Frequency: 50000
Velocity: 0,155
Power: 25
Pulse duration: 0,0000001
Pass count: 1
Magnification: 10
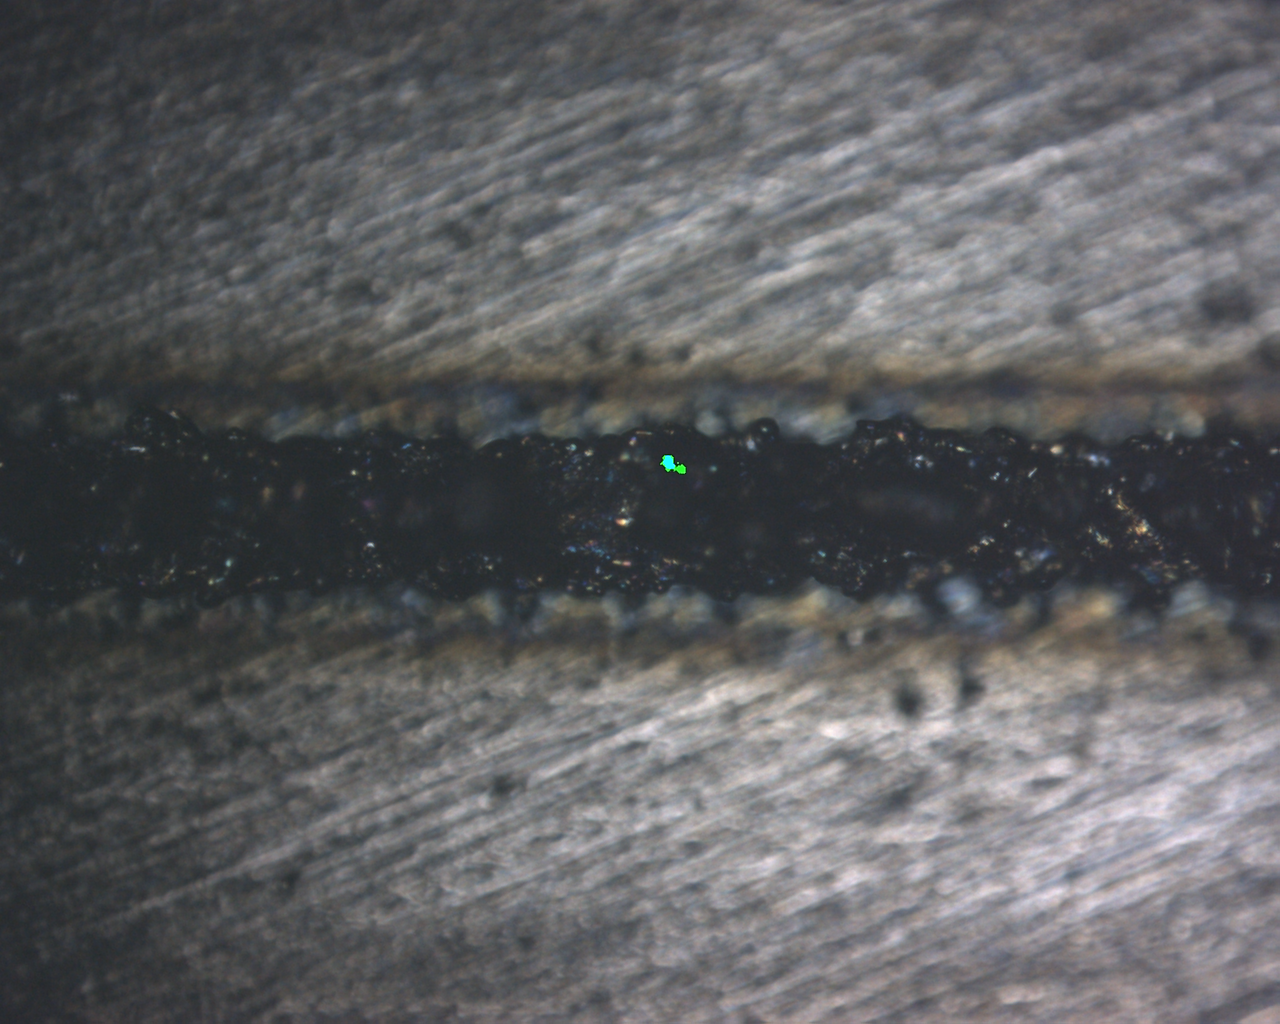
Measured width: 147.229
Other width: 65.127